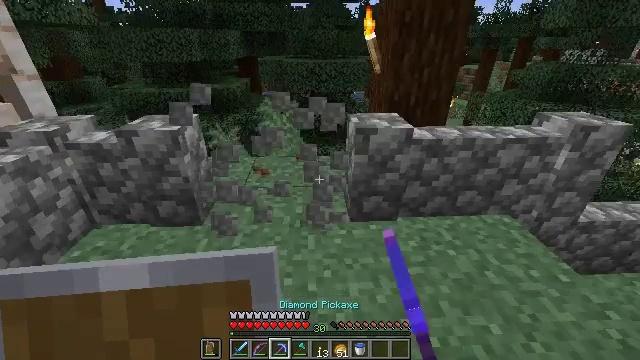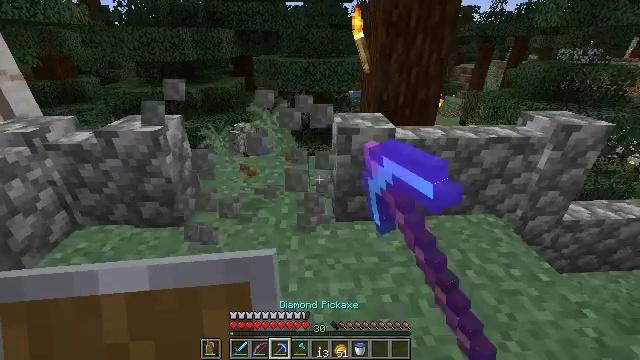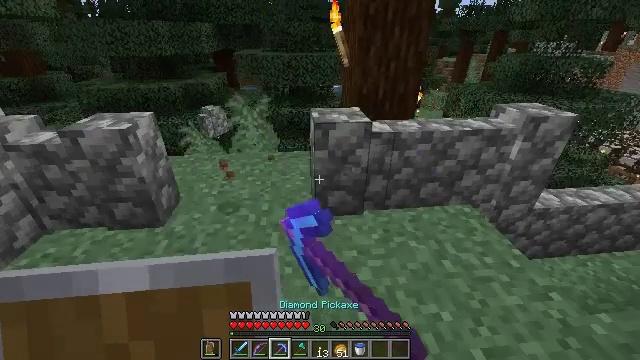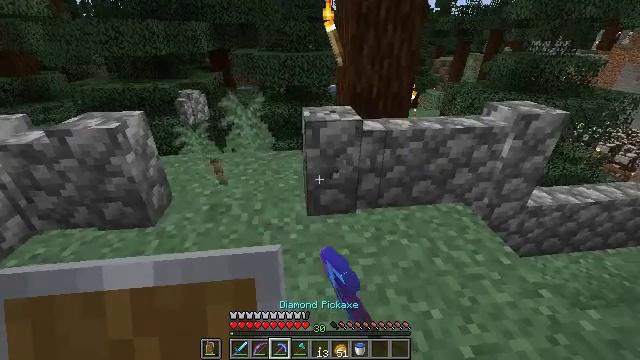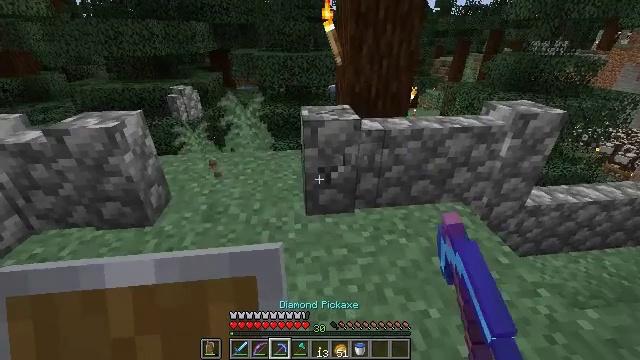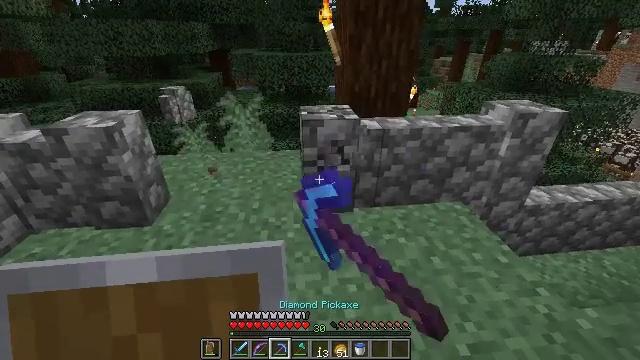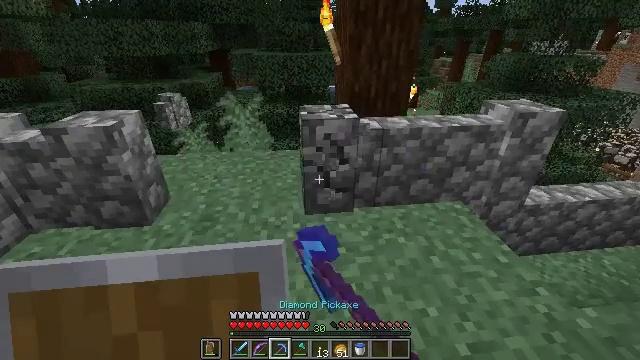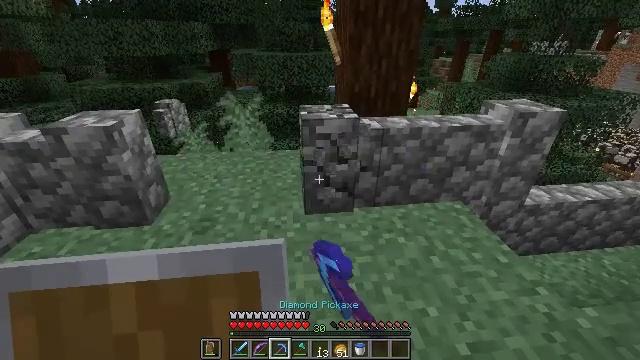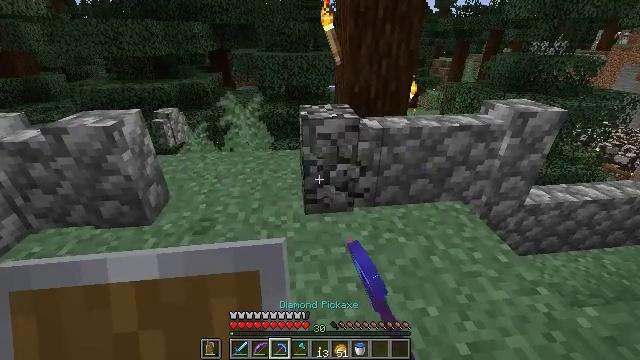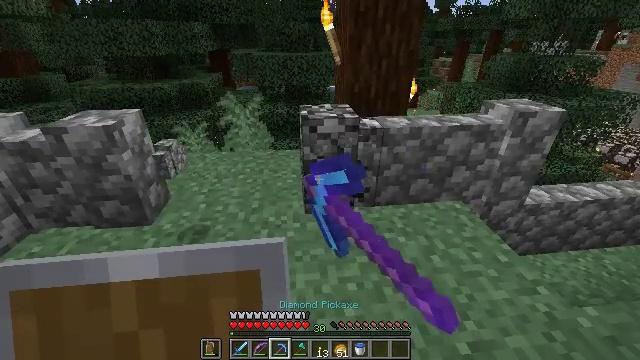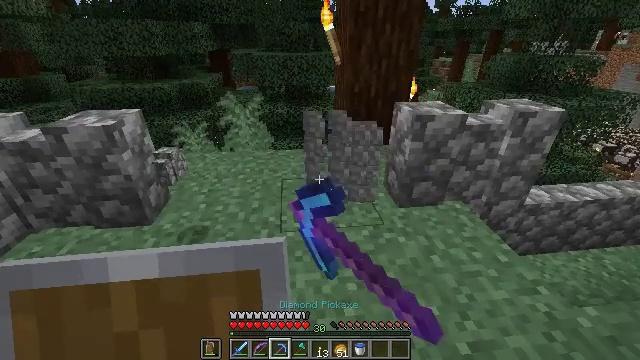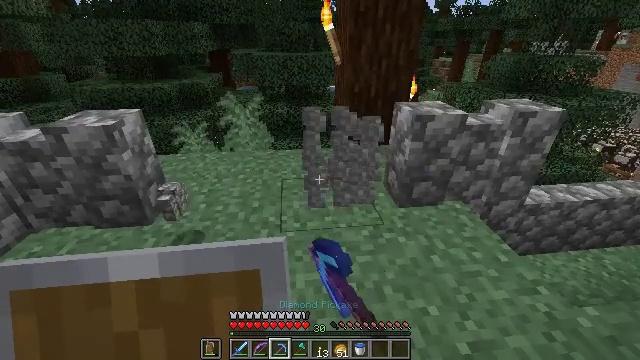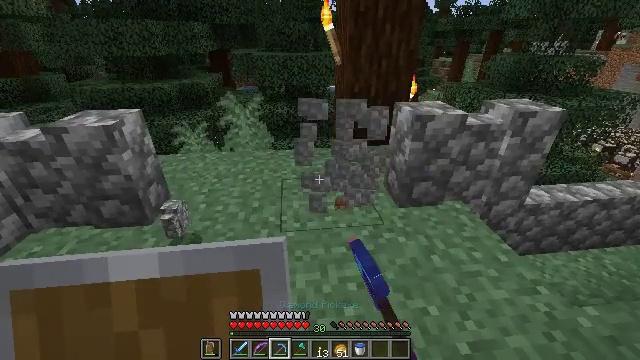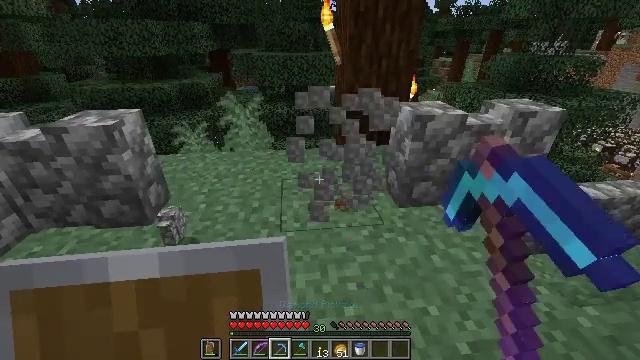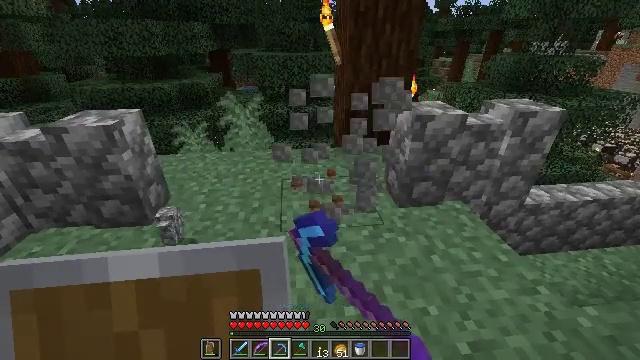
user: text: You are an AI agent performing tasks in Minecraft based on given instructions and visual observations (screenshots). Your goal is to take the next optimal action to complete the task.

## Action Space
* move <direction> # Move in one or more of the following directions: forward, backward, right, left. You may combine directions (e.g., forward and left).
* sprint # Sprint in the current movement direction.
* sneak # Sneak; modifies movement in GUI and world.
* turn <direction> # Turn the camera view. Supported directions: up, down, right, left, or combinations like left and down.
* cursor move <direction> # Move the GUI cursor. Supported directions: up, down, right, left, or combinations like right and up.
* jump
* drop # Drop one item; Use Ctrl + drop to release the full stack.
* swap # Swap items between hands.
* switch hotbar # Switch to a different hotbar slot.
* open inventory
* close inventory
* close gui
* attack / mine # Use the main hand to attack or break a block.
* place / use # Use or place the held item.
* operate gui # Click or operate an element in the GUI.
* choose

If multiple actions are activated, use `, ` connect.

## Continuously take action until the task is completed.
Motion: motion action
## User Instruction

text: Mine the cobblestone wall for materials.
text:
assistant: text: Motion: attack / mine
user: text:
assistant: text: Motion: turn right and down, attack / mine
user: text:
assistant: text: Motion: attack / mine
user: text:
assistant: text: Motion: attack / mine
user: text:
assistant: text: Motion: attack / mine
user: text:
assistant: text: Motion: attack / mine
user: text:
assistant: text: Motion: attack / mine
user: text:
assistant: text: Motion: attack / mine
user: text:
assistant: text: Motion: attack / mine
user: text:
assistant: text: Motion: attack / mine
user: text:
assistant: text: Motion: attack / mine
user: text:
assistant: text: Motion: attack / mine
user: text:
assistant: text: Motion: attack / mine
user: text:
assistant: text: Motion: attack / mine
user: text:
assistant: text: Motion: attack / mine